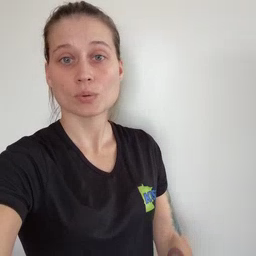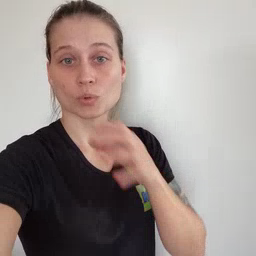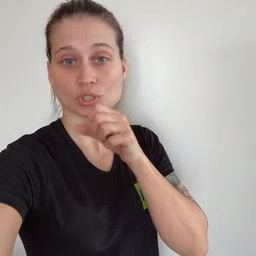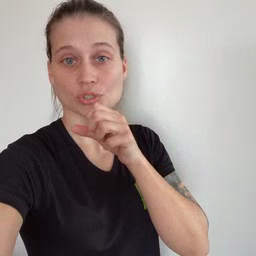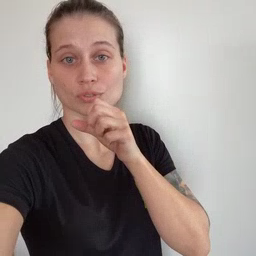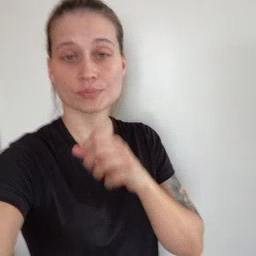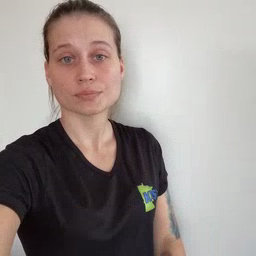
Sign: orange